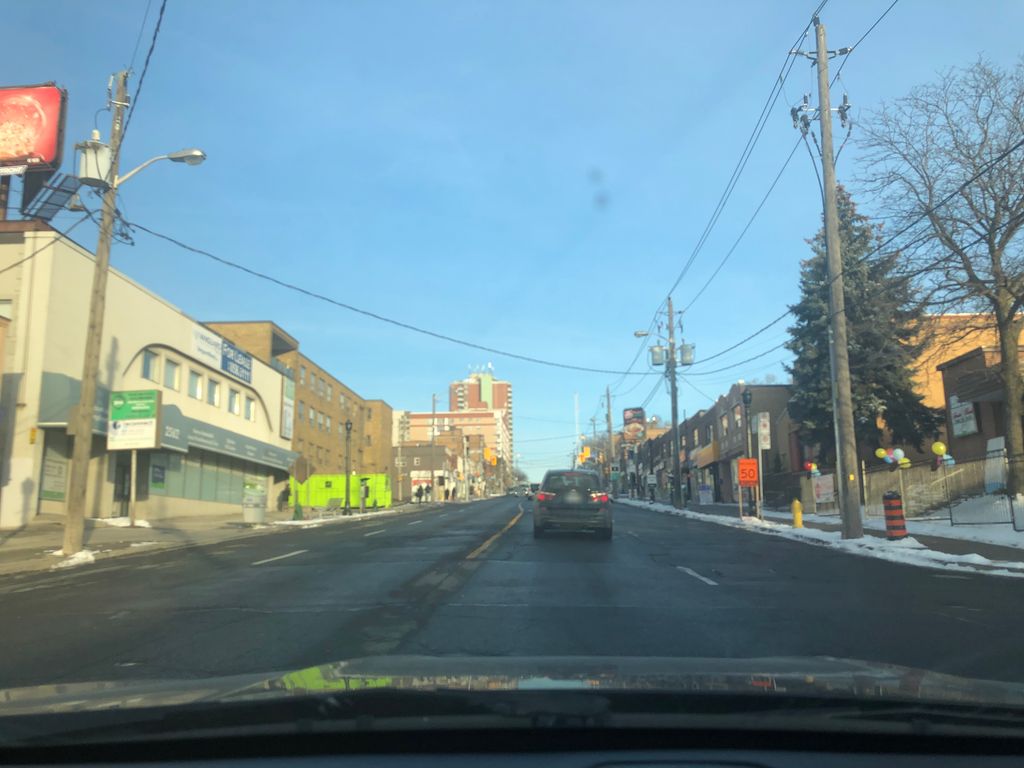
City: toronto